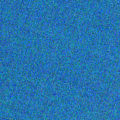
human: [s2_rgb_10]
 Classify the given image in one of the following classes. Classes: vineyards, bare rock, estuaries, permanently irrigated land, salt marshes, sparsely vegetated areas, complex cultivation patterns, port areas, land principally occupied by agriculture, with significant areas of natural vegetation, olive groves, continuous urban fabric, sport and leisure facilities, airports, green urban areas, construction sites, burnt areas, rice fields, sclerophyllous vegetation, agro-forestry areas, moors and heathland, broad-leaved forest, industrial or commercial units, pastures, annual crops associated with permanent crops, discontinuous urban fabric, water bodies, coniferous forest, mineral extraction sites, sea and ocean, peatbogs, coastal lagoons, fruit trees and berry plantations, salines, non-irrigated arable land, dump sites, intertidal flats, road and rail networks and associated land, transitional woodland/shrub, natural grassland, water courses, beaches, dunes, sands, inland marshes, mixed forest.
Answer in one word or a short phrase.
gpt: sea and ocean